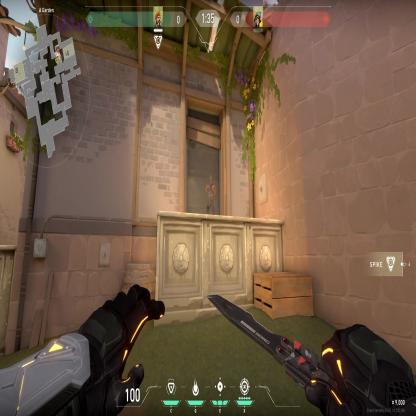
Label: enemy